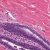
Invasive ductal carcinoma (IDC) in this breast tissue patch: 0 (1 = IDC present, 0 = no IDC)